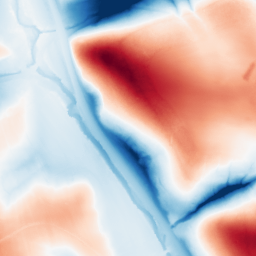
Category: classical
Decomposition family: gaussian_anisotropic
Decomposition parameters: sigma_x: 20
sigma_y: 50
Upsampling method: cubic_catmull_rom
Upsampling parameters: scale: 8
Upsampling scale: 8